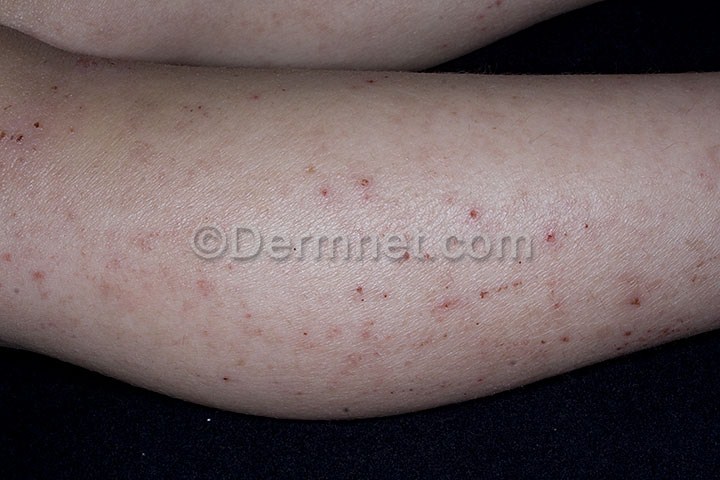
Disease: Atopic Dermatitis Photos